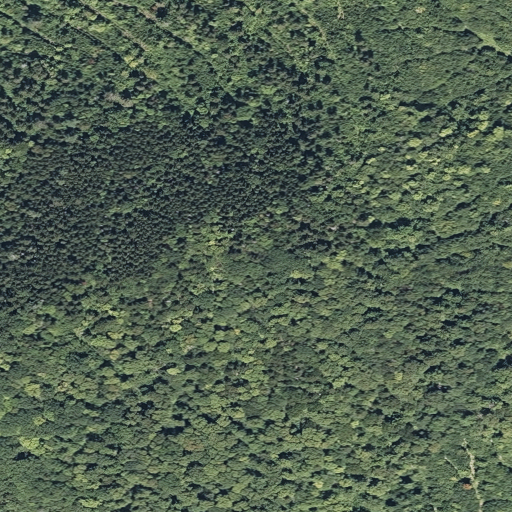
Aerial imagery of mountain in Maine named Whetstone Mountain containing deciduous forest, evergreen forest, mixed forest, shrub, and open water